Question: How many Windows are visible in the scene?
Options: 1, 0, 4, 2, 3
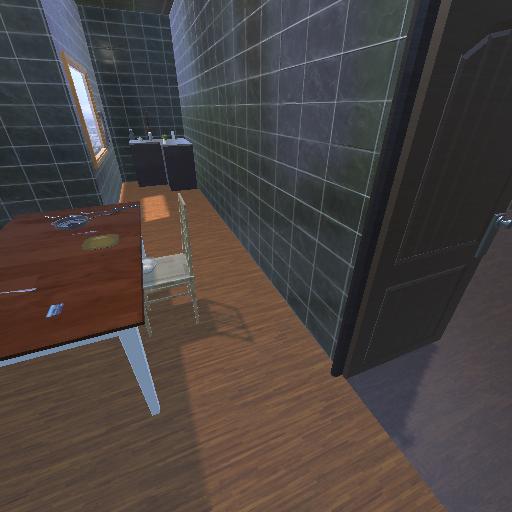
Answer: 1